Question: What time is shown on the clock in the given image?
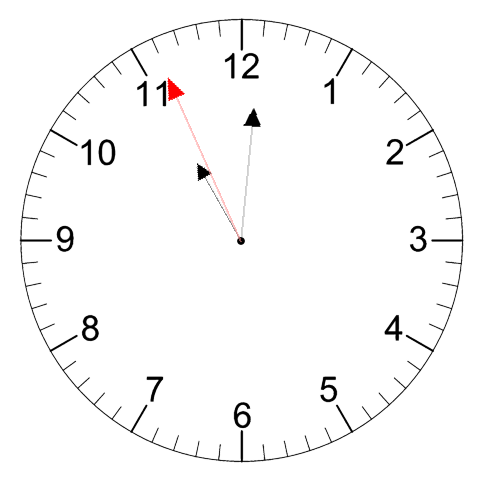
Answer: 11:00:56